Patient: sex M, age 80
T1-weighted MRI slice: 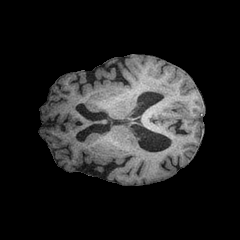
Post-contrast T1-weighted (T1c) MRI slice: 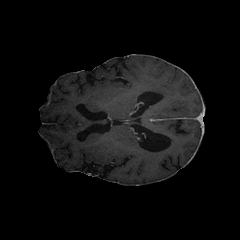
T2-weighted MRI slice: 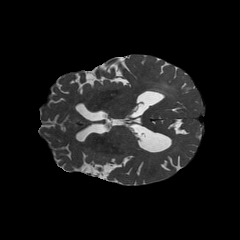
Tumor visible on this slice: yes
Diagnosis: Glioblastoma, IDH-wildtype
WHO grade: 4